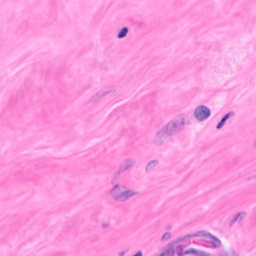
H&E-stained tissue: Breast